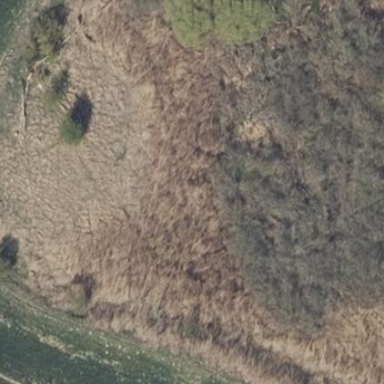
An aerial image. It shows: Wetland area.